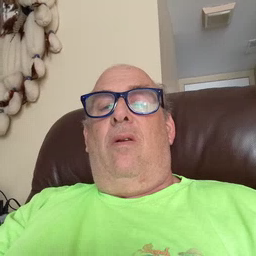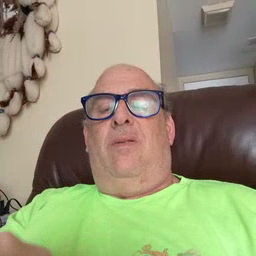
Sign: stay